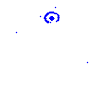
Particle: pion